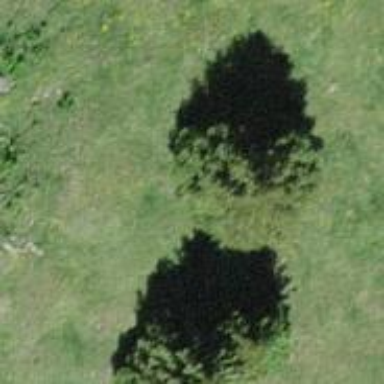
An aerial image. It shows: Needle-leaved tree in natural setting.